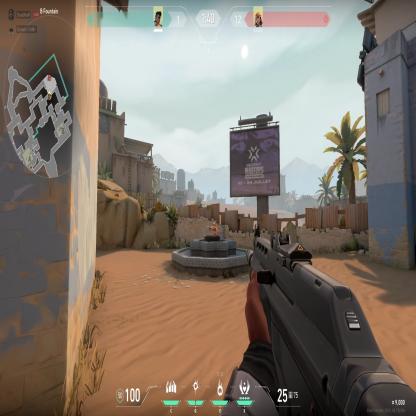
Label: enemy